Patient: sex M, age 45
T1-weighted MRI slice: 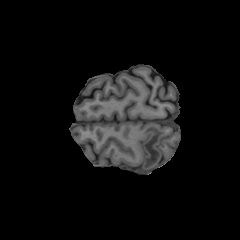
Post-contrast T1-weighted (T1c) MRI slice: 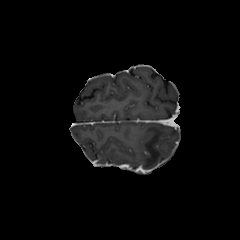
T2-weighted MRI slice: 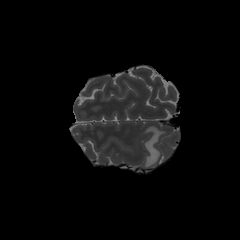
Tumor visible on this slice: yes
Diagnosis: Astrocytoma, IDH-wildtype
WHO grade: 2